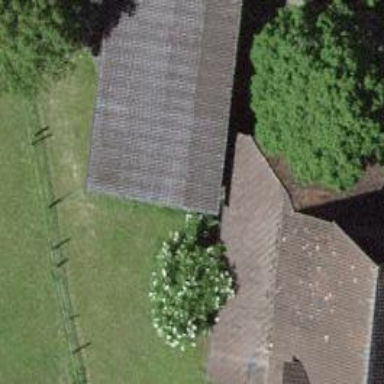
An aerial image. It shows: Barn.